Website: apple
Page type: billing-address
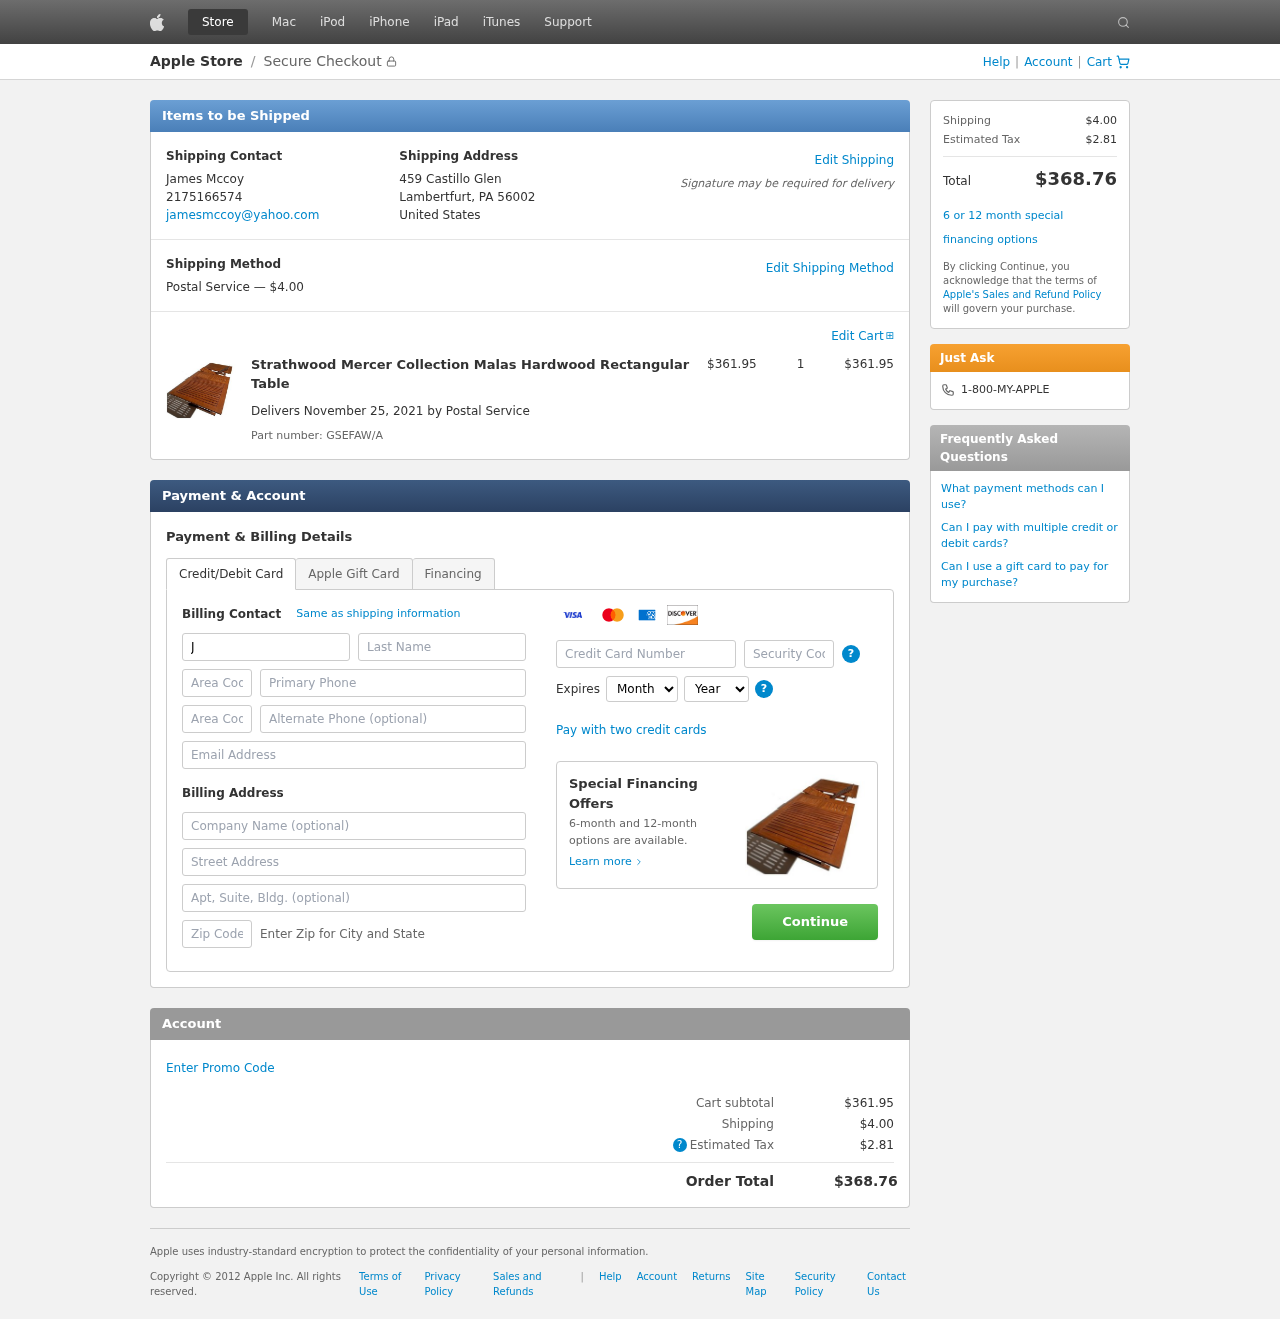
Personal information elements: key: PII_CARD_CVV
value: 002
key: PII_CARD_EXPIRY_MONTH
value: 08
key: PII_CARD_EXPIRY_YEAR
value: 28
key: PII_CARD_NUMBER
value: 5317 0118 3192 4315
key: PII_CITY_STATE_ZIP
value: Lambertfurt, PA 56002
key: PII_COUNTRY
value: United States
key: PII_EMAIL
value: jamesmccoy@yahoo.com
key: PII_FIRSTNAME
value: James
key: PII_FULLNAME
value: James Mccoy
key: PII_LASTNAME
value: Mccoy
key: PII_PHONE
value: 2175166574
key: PII_PHONE_AREA
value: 217
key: PII_STREET
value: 459 Castillo Glen
Product elements: key: PRODUCT1_NAME
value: Strathwood Mercer Collection Malas Hardwood Rectangular Table
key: PRODUCT1_PRICE
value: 361.95
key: PRODUCT1_QUANTITY
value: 1
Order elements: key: ORDER_SHIPPING_COST
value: $4.00
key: ORDER_SUBTOTAL
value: $361.95
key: ORDER_DELIVERY_DATE
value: November 25, 2021
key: ORDER_PART_NUMBER
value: GSEFAW/A
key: ORDER_TAX
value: $2.81
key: ORDER_TOTAL
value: $368.76